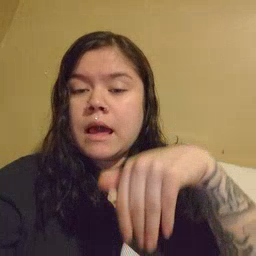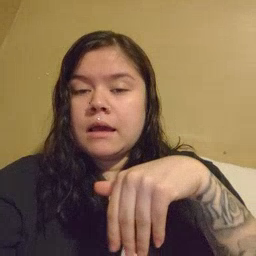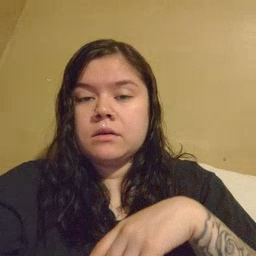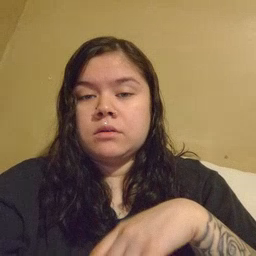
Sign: night